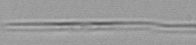
Label: Pseudo-nitzschia